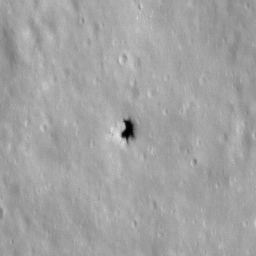
Pit: Stevinus 9b
Host crater: Stevinus
Host type: impact_melt
Lunar coordinates: latitude -32.94, longitude 54.745